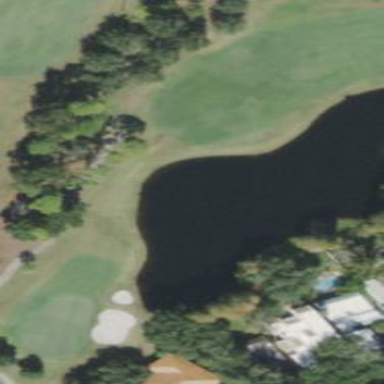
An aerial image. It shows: Scenic view of water hazard on golf course. The natural water feature adds beauty to the landscape.